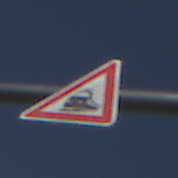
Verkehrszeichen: Bahnuebergang
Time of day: MorningAfternoon
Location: Outdoor (Urban)
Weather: Clear
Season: NotSpecified
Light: Natural